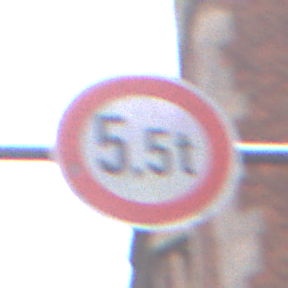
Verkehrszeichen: TatsaechlicheMasse
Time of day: Midday
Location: Outdoor (Urban)
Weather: Overcast
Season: NotSpecified
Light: Natural